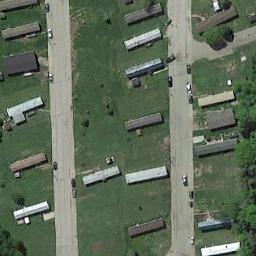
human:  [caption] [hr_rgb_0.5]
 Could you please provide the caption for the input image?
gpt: The mobile home park is on the grass next to the road .

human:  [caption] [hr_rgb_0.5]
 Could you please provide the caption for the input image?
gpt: The mobile home park has some mobile homes on the grass and two roads go through the mobile home park .

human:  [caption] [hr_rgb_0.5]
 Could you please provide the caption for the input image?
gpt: Many buildings of different shapes and sizes are in mobile home parks .

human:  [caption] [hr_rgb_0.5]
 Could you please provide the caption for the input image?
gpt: There were several cars parked along the road, And there were two rows of mobile homes on the lawn .

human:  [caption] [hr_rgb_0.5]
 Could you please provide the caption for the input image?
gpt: There are some buildings on green lawns on the mobile home park .